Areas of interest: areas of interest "Shuangyang Stone Garden"
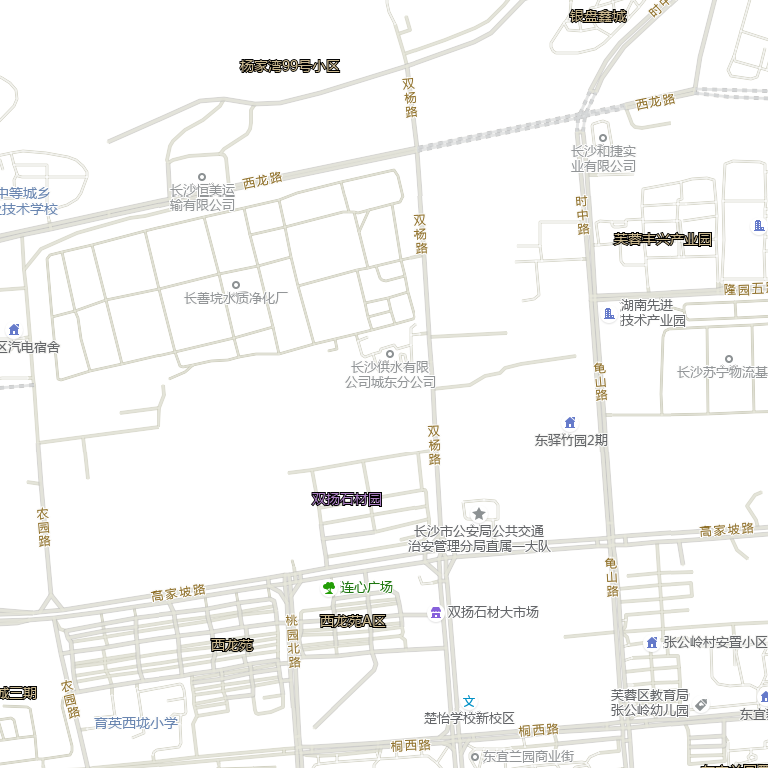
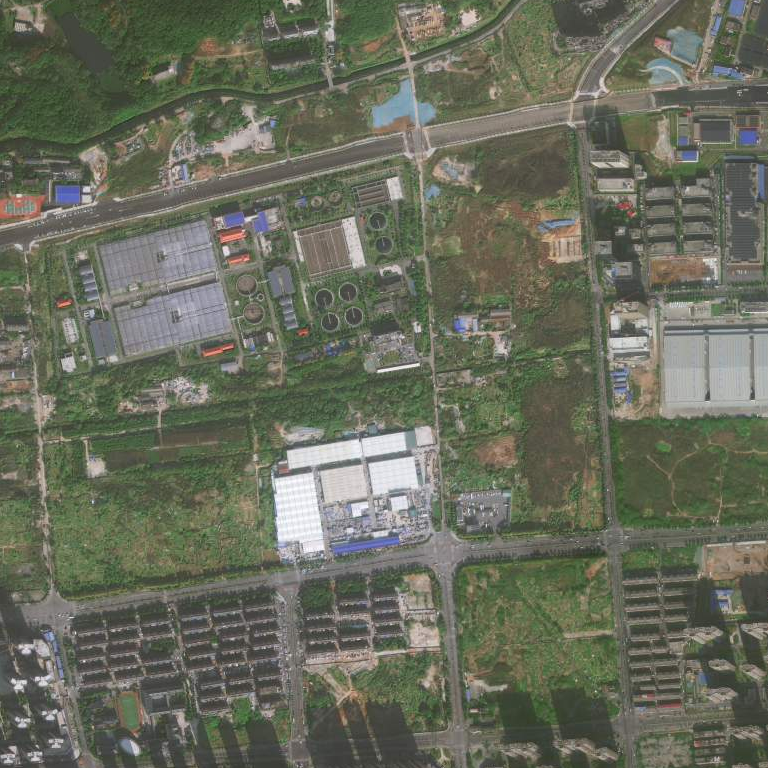